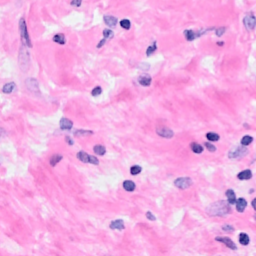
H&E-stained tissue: Breast